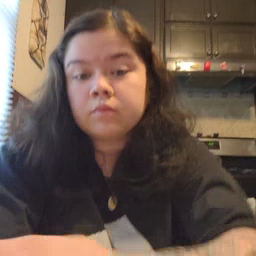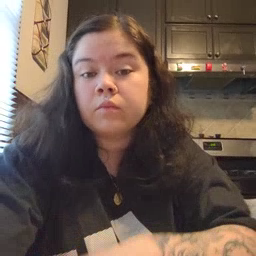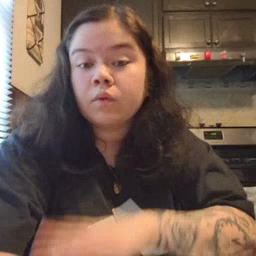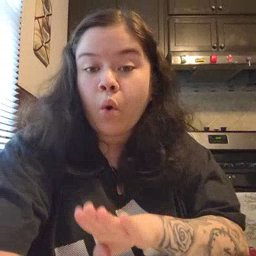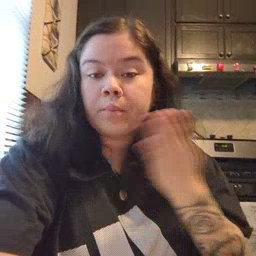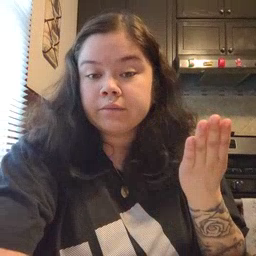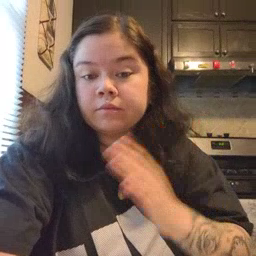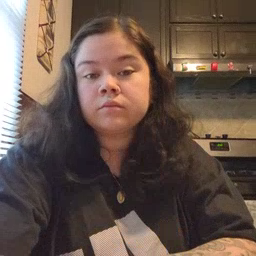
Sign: open